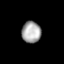
Tissue: lung
Cell type: Epithelial cells
Senescence score: 0.1553
Nuclear area (px): 402
Mean DAPI intensity: 167.761